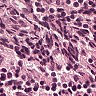
Metastatic tissue present: no